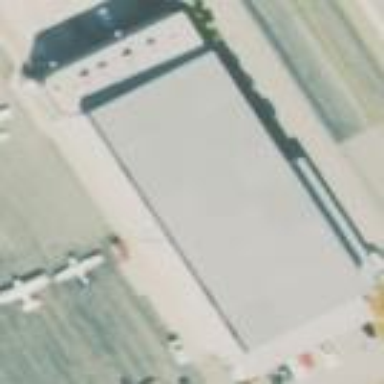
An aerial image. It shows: Terminal building at airport.